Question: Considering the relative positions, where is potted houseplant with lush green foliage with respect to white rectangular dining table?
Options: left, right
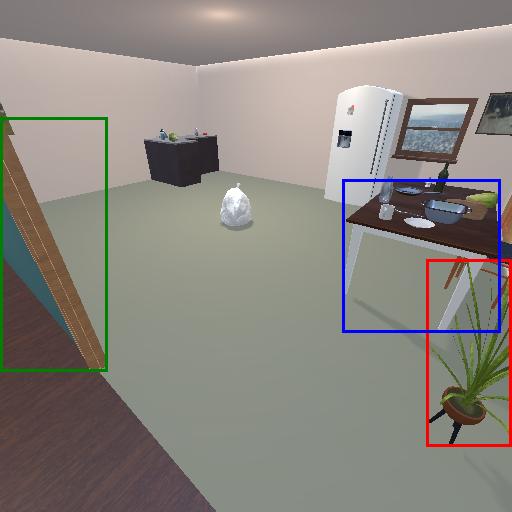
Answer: left